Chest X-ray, AP view. Patient: 55 years old, sex M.
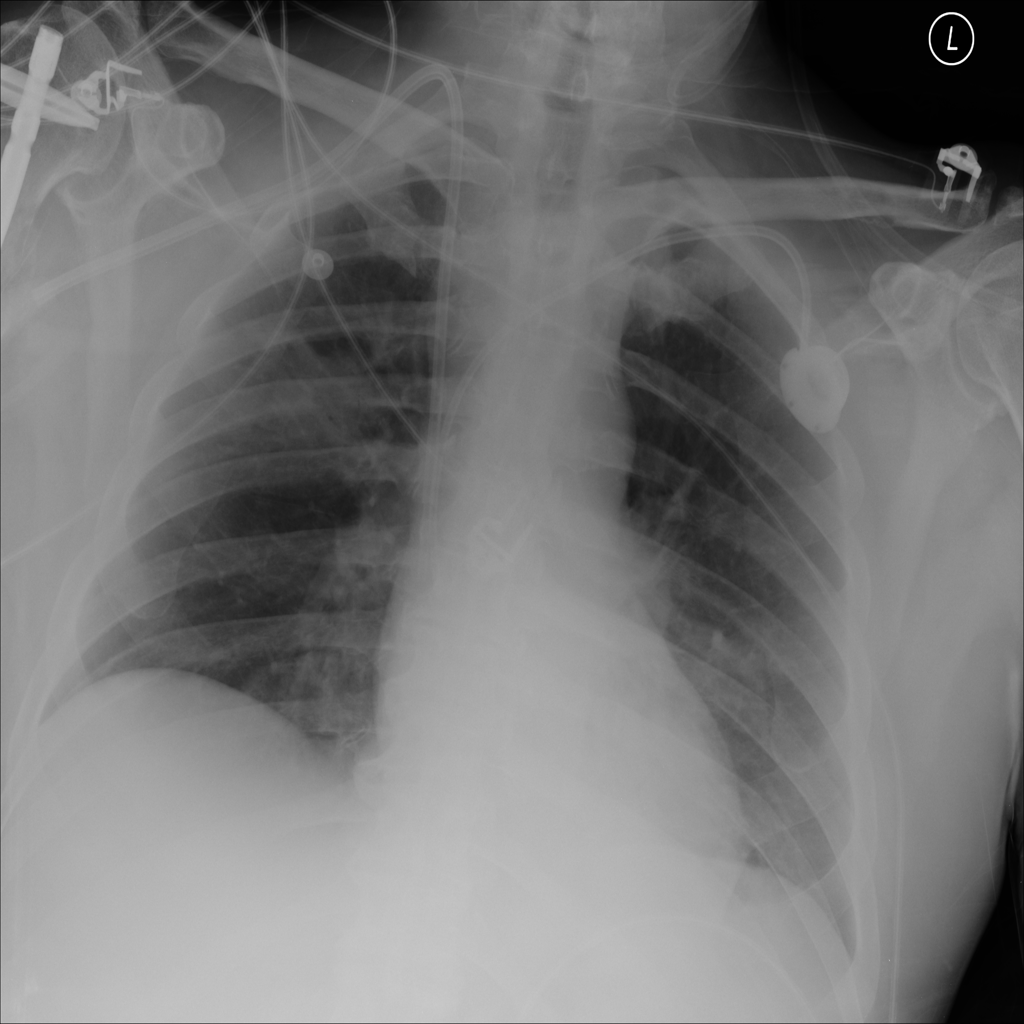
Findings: Consolidation, Infiltration